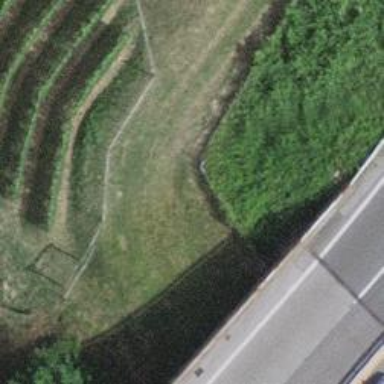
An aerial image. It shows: Grass track with grade5 tracktype.